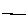
Label: line